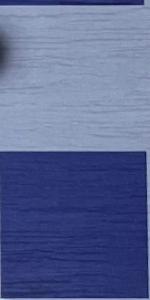
Label: Empty